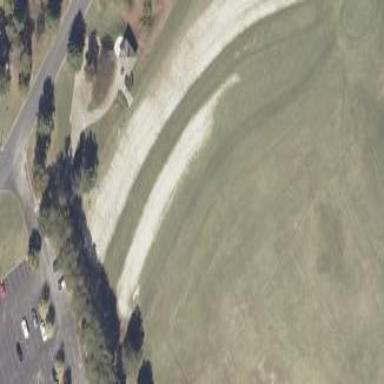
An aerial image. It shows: Golf tee on grassy land.